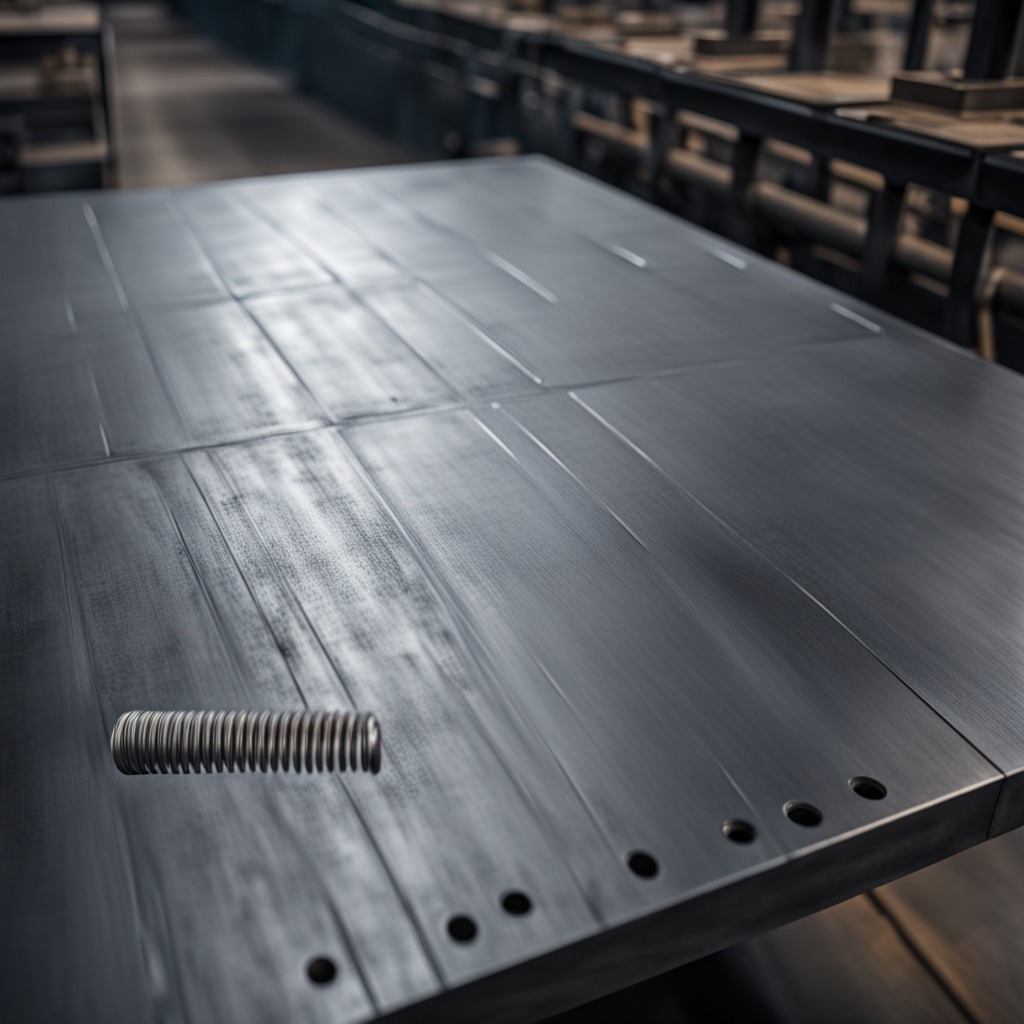
A coiled metal spring is lying on a cold steel table in a mining workshop.